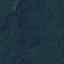
Land use / land cover: Forest